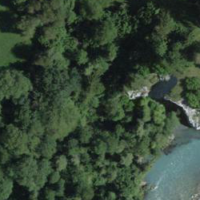
EUNIS habitat code: 44
Species observed at this site:
Ononis spinosa